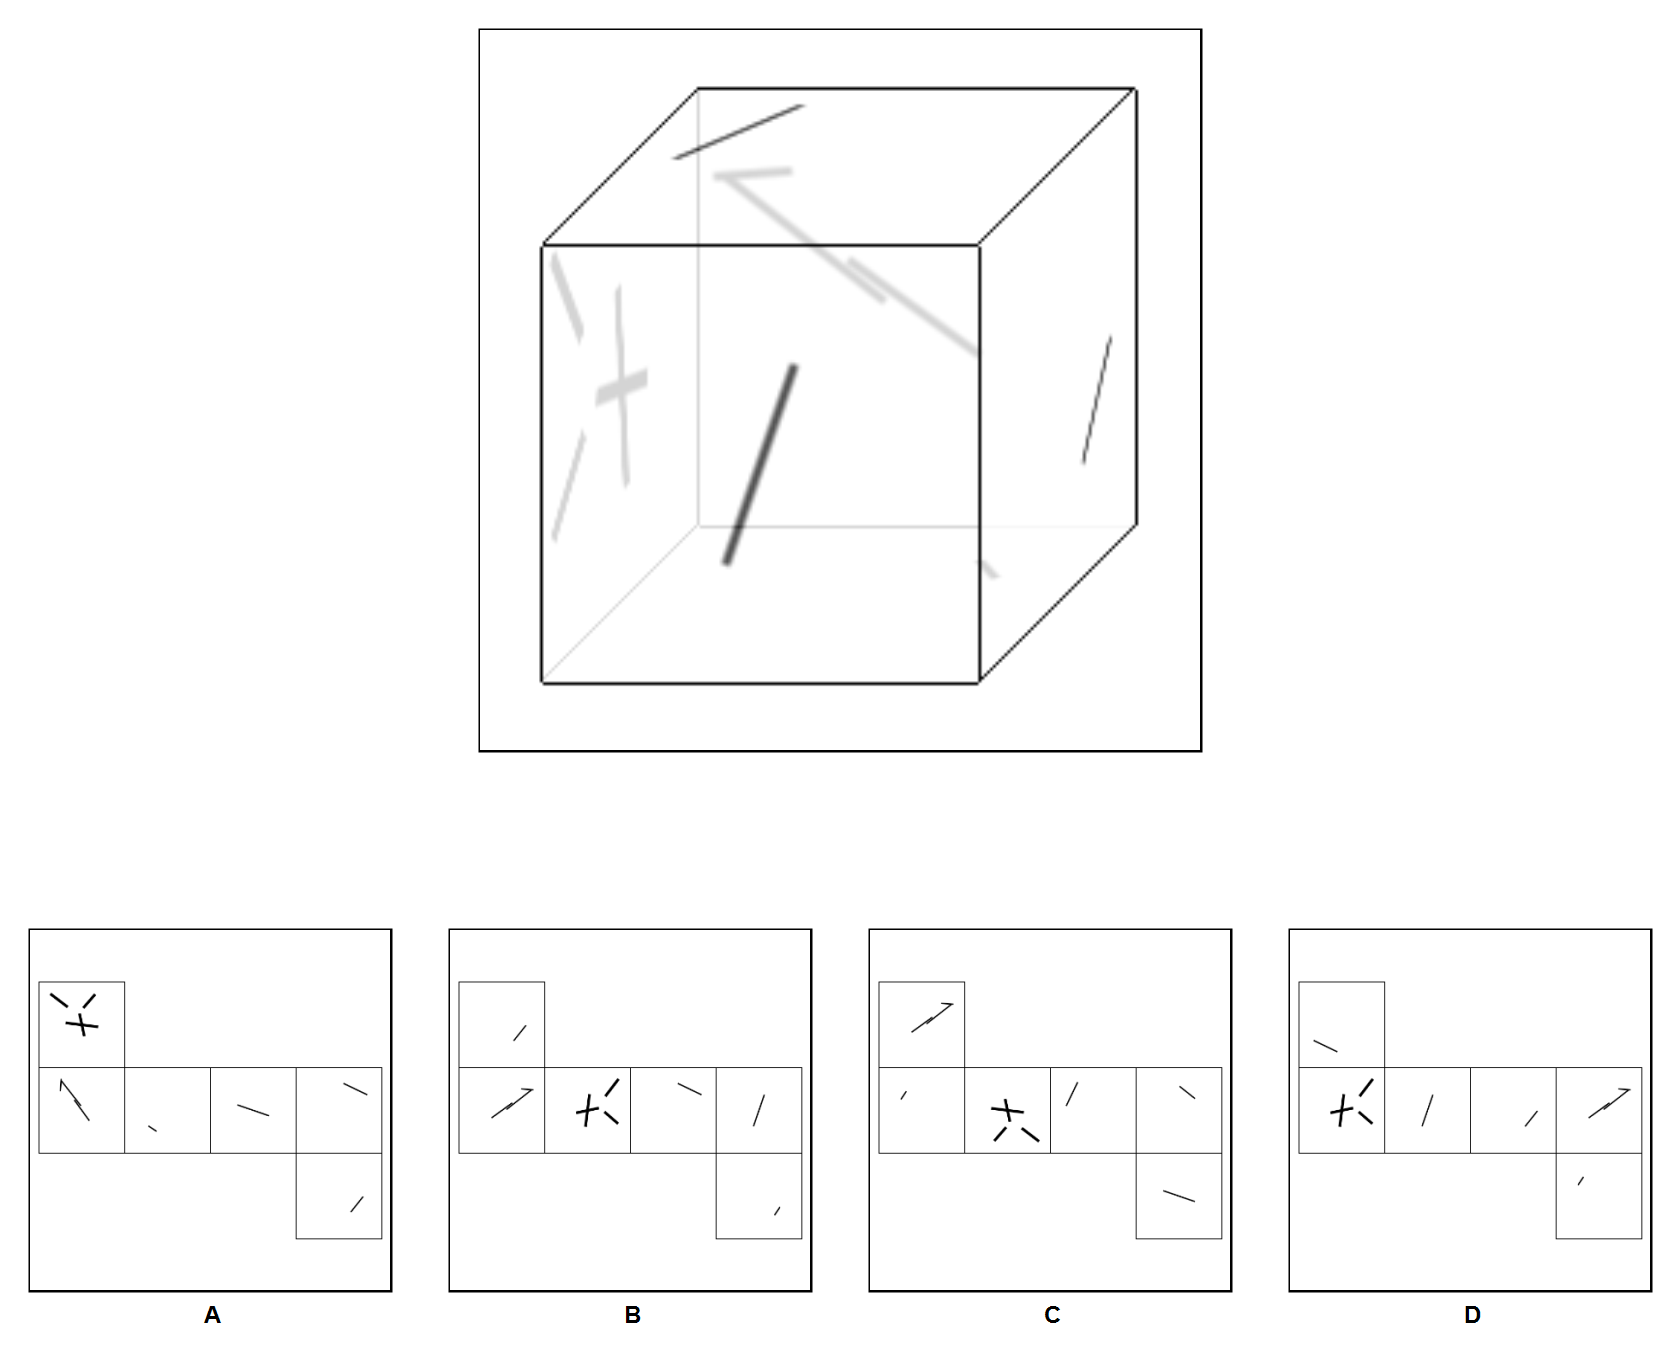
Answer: B